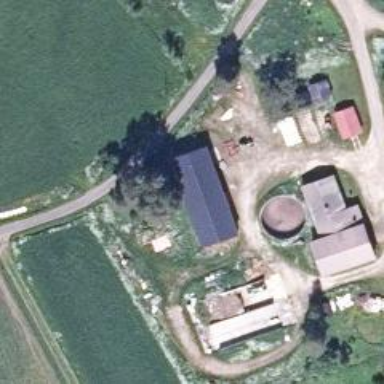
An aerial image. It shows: Farmyard area.